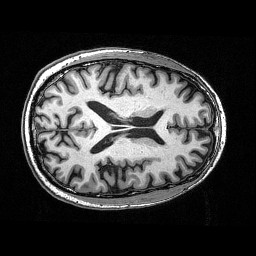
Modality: T1w
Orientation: axial
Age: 48
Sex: male
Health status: ill
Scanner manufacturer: siemens
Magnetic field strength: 3 T
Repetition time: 0.0025 s
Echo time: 0.00336 s